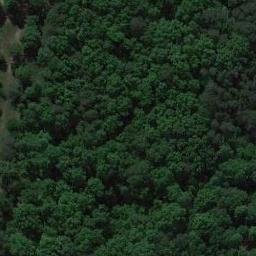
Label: forest